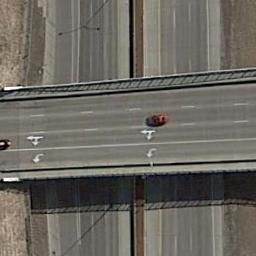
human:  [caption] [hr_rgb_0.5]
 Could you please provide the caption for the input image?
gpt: Below this overpass is a four-lane highway .

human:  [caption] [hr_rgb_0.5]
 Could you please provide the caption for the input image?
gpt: The overpass is next to the bare land with some cars .

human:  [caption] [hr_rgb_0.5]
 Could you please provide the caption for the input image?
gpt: The cross-line overpass is over the road and some cars are driving on the overpass .

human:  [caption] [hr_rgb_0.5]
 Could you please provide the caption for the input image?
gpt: There are two cars on the overpass .

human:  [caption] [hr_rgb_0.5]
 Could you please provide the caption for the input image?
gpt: There are brown bare land beside the overpass .